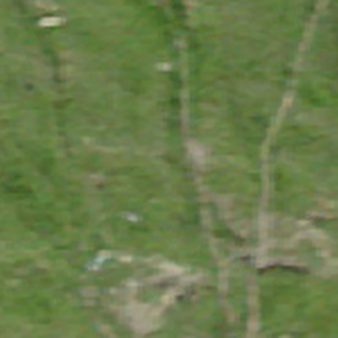
Label: other